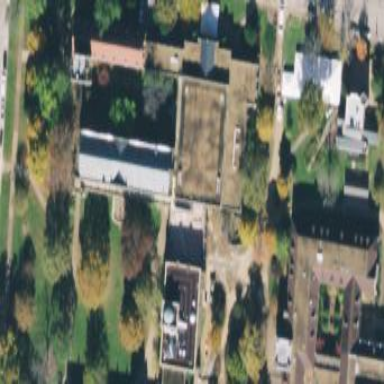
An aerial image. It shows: College building.